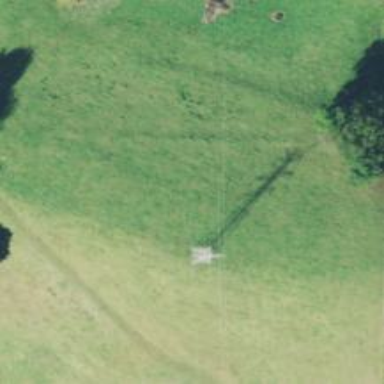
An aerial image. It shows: Lattice structure tower used for power transmission.